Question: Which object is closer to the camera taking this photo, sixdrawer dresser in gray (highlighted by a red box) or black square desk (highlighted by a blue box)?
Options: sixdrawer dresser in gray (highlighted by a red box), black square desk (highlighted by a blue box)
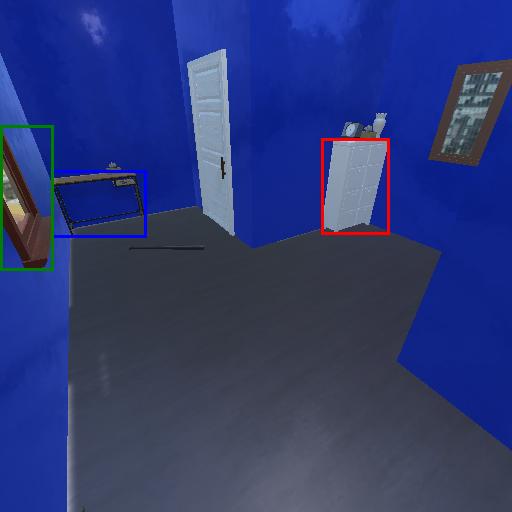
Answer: sixdrawer dresser in gray (highlighted by a red box)